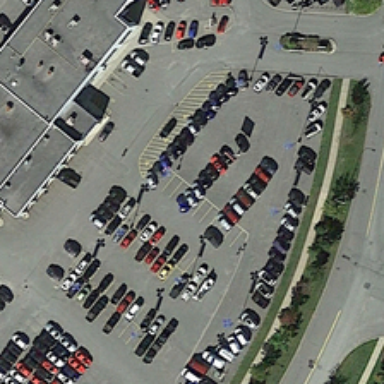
Many green lawns are planted outside the parking lot .